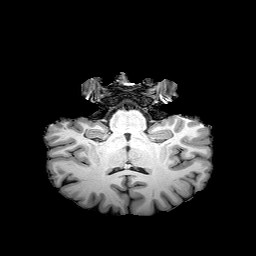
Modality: T1w
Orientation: sagittal
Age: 40
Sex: female
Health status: healthy